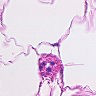
Metastatic tissue present: no